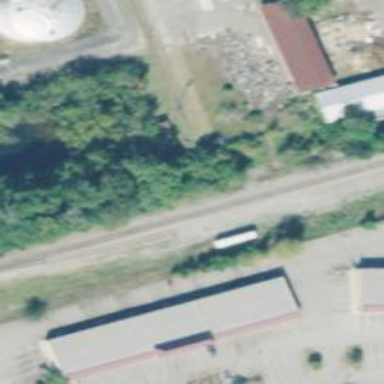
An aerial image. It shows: Trap point on the railway for derailing purposes.